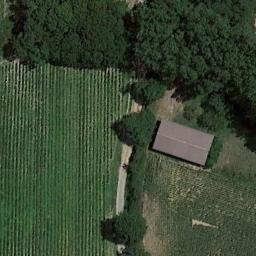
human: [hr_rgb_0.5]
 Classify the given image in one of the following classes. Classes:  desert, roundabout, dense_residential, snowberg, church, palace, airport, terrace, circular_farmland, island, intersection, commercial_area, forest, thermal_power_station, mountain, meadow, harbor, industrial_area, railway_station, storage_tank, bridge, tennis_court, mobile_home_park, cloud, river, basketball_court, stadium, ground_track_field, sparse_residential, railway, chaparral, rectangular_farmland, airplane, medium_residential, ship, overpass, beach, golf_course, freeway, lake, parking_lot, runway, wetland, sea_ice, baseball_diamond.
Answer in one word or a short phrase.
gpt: sparse_residential